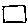
Label: square